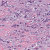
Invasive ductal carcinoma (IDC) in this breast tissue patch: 1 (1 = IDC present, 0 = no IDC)